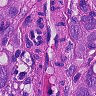
Metastatic tissue present: yes